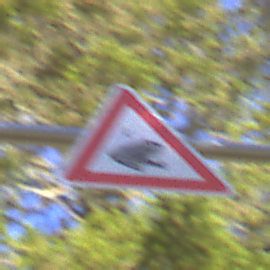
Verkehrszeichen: AmphibienwanderungLinks
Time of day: MorningAfternoon
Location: Outdoor (Nature)
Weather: Clear
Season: Winter
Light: Natural